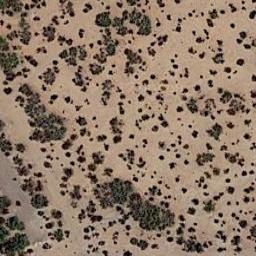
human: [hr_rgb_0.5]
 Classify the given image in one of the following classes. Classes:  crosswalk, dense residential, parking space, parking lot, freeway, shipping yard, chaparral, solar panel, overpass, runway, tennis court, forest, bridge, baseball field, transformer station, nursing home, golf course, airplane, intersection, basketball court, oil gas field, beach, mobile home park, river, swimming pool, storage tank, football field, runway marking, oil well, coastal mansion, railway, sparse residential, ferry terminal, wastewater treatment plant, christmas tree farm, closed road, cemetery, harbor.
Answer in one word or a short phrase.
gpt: chaparral